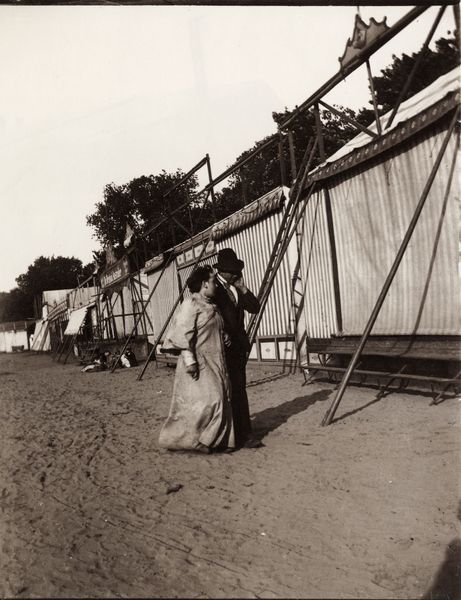
Titel: Rummel, einsames Paar
Künstler: Heinrich Zille
Schlagwörter: baum, dunkel, hand, himmel, laub, mann, schatten, wasser, weiß, wolken, bäume, sand, frau, grau, hell, hintergrund, hut, kleid, licht, schwarz, stützen, dame, tuch, weg, gespräch, mode, zylinder, anzug, hemd, bild, herr, erde, feld, gewässer, sonne, boden, stoff, paar, bühne, strand, perspektive, unterhaltung, allee, platz, bank, sepia, wagen, leiter, krawatte, freizeit, streifen, metall, stufen, gestell, foto, fotografie, photographie, stangen, bayern, münchen, spaziergang, schwarz weiß, zirkus, jahrmarkt, stand, manege, photo, stäbe, konstruktion, ständer, gaukler, bode, fotographie, absperrung, zelt, lager, mod, theresienwiese, circus, buden, stände, schausteller, volksfest, oktoberfest, wiesn, gerüste, schwarzweis, zelten, zeltwand, victorian, d wiesn, date, sichtblende, reitplatz, rendez-vous, vilksfest